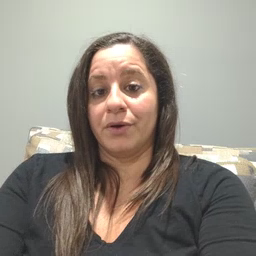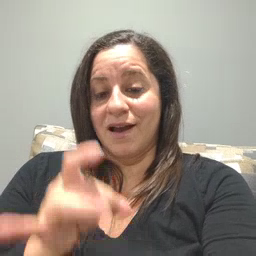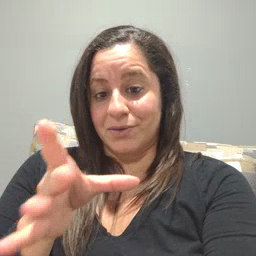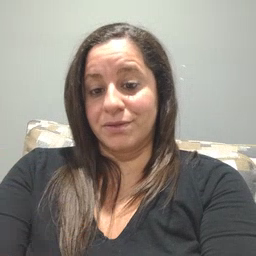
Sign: hate